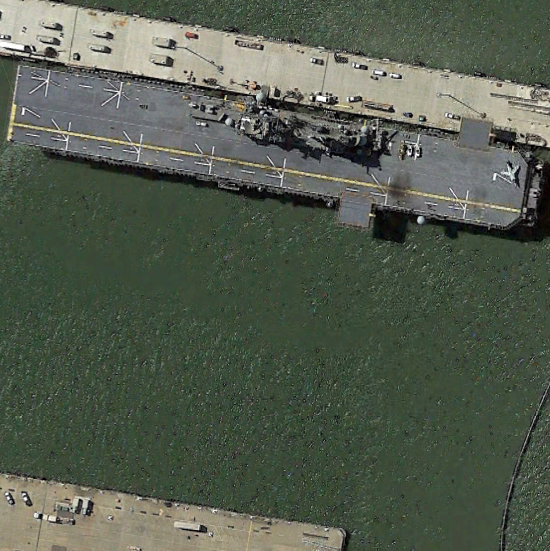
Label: assault